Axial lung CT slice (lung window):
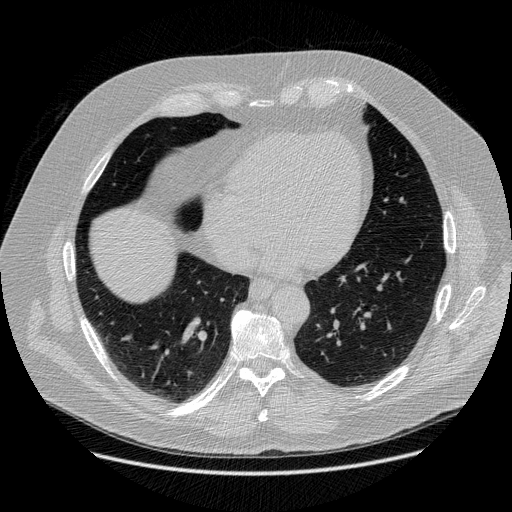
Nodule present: no